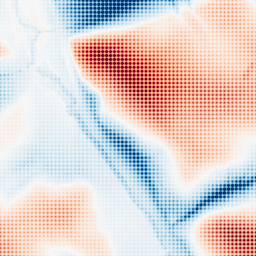
Category: classical
Decomposition family: gaussian_anisotropic
Decomposition parameters: sigma_x: 2
sigma_y: 50
Upsampling method: sinc_blackman
Upsampling parameters: scale: 8
kernel_size: 8
Upsampling scale: 8